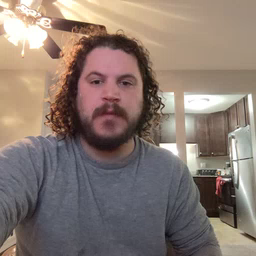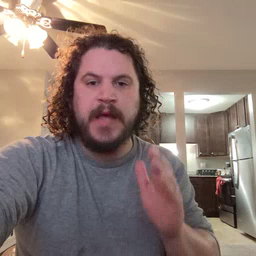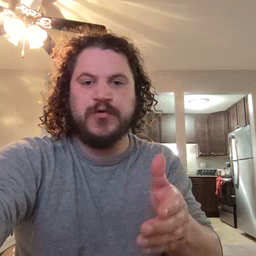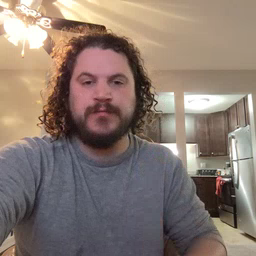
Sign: after